Question: I am just starting CSS and I do not know much about it that is why I am asking for help.
I would like to have 3 buttons with only one text area (not editable) that changes when I click on a button. As displayed on my screenshot, after clicking on 1, I have the text bla bla bla displayed. If I click on the button 2, I would like to have blo blo blo that replaces bla bla bla.
Cheers

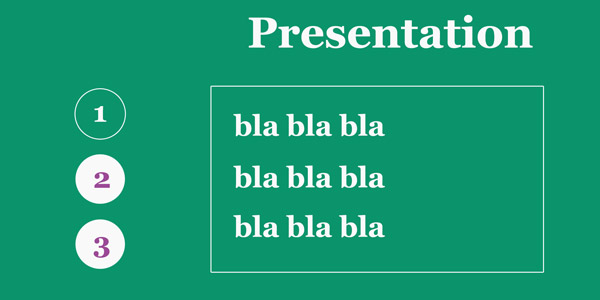
Answer: Simple example done with Javascript. (pass different parameteres according to which button was clicked)
Fiddle:<URL>
Code:
'''
<script type="text/javascript">
var changeText = function(buttonId){
var label = document.getElementById('label');
if (buttonId == 1){
label.innerHTML = "1";
}
else if (buttonId == 2){
label.innerHTML = "2";
}
else{
label.innerHTML = "3";
}
}
</script>
<button onclick="changeText(1)">1</button>
<button onclick="changeText(2)">2</button>
<button onclick="changeText(3)">3</button>
<label id="label">Text</label>
'''